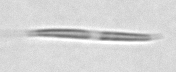
Label: pennate